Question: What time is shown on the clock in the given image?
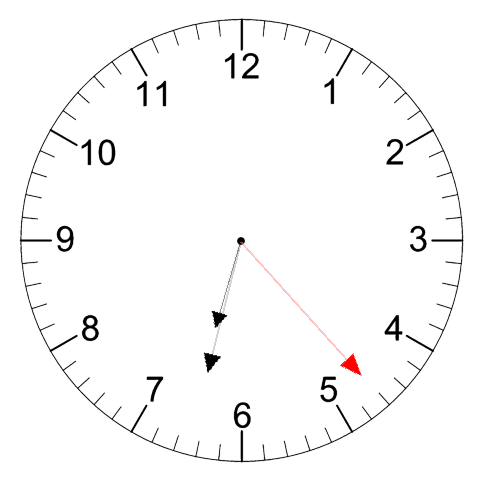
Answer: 06:32:23